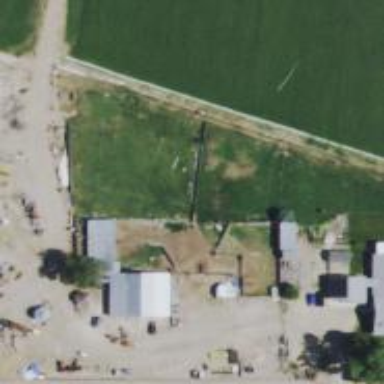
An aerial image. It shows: Farmyard area.